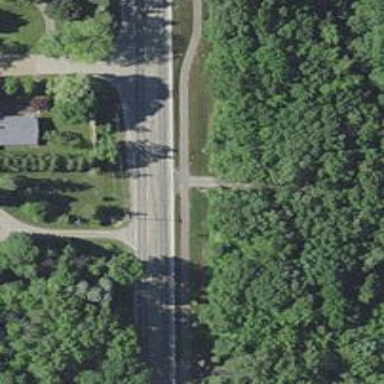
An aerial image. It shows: Crossing on the road.